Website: macys
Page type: delivery-shipping
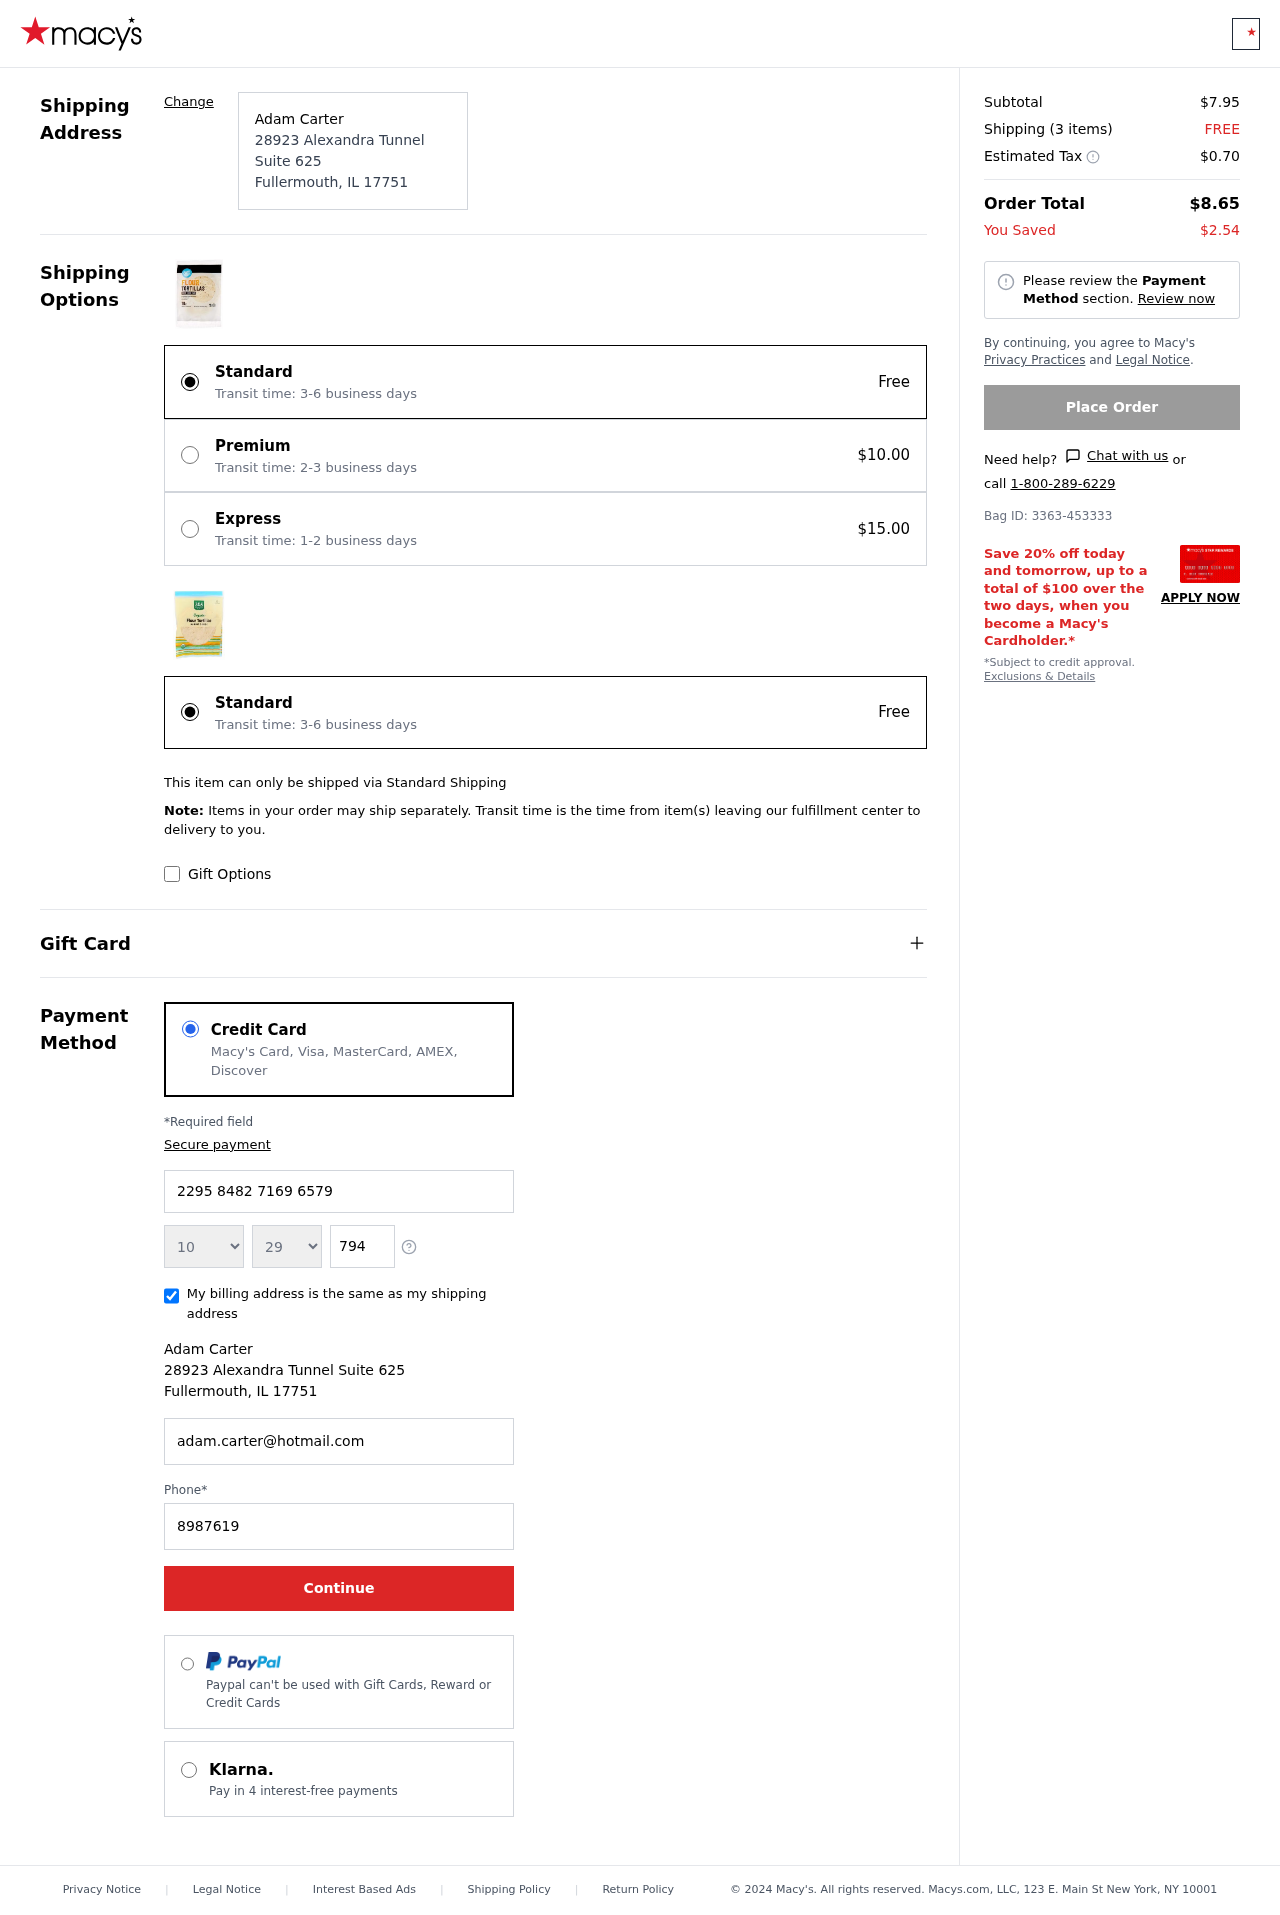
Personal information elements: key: PII_CARD_EXPIRY_MONTH
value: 10
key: PII_CARD_EXPIRY_YEAR
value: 29
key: PII_CITY
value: Fullermouth
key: PII_CITY_STATE_ZIP
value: Fullermouth, IL 17751
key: PII_FULLNAME
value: Adam Carter
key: PII_POSTCODE
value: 17751
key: PII_STATE_ABBR
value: IL
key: PII_STREET
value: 28923 Alexandra Tunnel Suite 625
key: PII_CARD_NUMBER
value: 2295 8482 7169 6579
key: PII_CARD_CVV
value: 794
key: PII_EMAIL
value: adam.carter@hotmail.com
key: PII_PHONE
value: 8987619970
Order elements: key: ORDER_SUBTOTAL
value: $7.95
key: ORDER_NUM_ITEMS
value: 3
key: ORDER_SHIPPING_COST
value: FREE
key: ORDER_TAX
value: $0.70
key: ORDER_TOTAL
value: $8.65
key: ORDER_SAVINGS
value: $2.54
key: ORDER_BAG_ID
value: Bag ID: 3363-453333